Question: This question felt so simple but I just can't find the answer:
How to change a Button back to its default? My VS2010 start giving me button with strange color and I have to manually set the Button to look like its default self.
I tried:
> 'btn.Background = null; // only make it transparent, not default background'
Anyone?

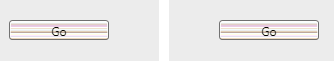
Answer: Use the <URL>-method to restore the default.
'''
btn.ClearValue(Button.BackgroundProperty);
'''
or
'''
btn.ClearValue(Control.BackgroundProperty);
'''
This sets back the background-property of the button. But if you have changed the buttons template, this will not help. In this case, look for explicit declarations of the <URL>-property or for a style that sets the Button.Template-property. Look especially in your App.xaml if there is something like
'''
<style TargetType="Button">
...
</style>
'''
or
'''
<style TargetType="{x:Type Button}">
...
</style>
'''